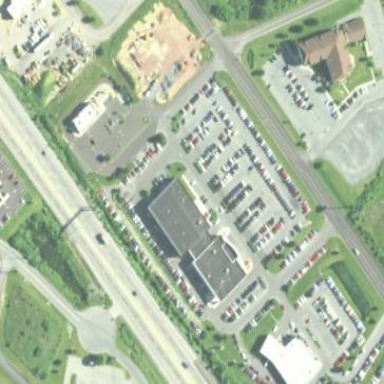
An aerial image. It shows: Building that houses car shop.